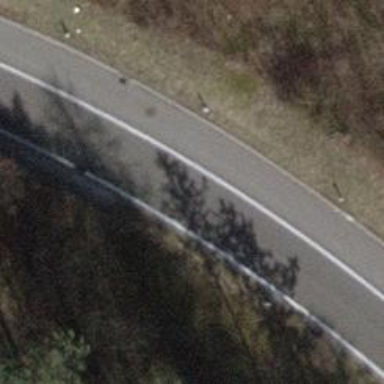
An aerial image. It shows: Asphalt motorway link.